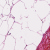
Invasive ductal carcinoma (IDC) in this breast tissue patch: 0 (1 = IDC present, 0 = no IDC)